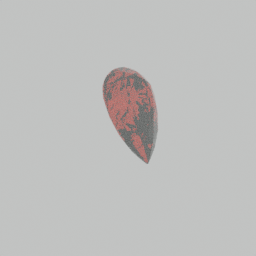
Label: decoration